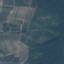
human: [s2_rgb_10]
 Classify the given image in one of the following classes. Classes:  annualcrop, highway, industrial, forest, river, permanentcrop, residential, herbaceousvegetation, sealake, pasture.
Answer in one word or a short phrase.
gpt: PermanentCrop